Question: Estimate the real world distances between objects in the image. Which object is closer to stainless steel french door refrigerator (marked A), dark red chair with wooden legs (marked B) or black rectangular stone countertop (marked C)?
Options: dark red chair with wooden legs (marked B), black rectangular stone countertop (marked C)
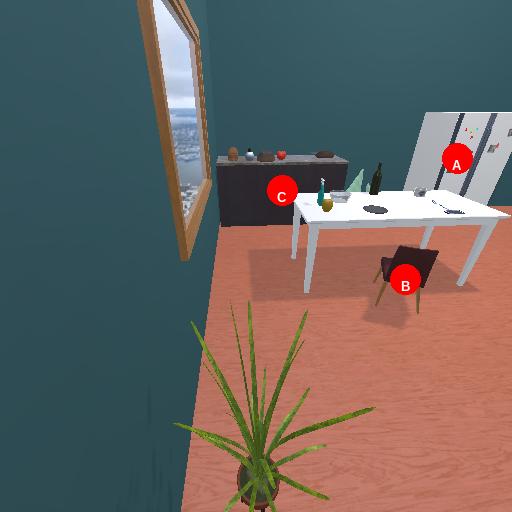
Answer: dark red chair with wooden legs (marked B)